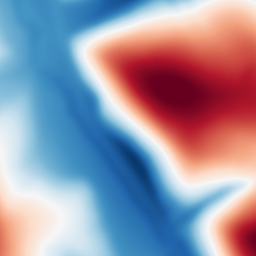
Category: multiscale
Decomposition family: dog
Decomposition parameters: sigma_low: 5
sigma_high: 100
Upsampling method: quadratic
Upsampling parameters: scale: 2
Upsampling scale: 2